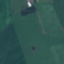
Label: Pasture